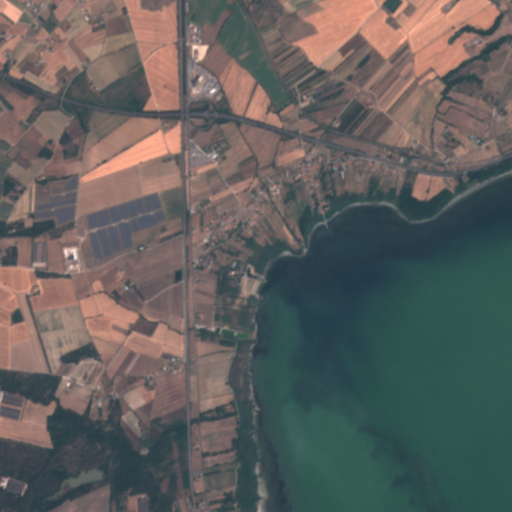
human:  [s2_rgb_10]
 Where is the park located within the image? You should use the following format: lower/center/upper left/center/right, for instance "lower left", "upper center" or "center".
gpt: The park is located in the upper center of the image.
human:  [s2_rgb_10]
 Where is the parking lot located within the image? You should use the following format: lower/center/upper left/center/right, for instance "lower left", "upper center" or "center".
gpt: The parking lot is located in the upper center of the image.
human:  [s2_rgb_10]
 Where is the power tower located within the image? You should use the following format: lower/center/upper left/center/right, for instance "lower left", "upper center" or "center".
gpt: The power tower is located in the left of the image.
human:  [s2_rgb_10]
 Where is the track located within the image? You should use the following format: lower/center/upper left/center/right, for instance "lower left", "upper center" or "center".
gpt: There is no track in the image.